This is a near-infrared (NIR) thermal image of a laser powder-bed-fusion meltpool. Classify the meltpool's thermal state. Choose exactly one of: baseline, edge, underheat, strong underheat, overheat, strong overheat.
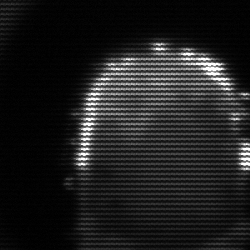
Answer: baseline